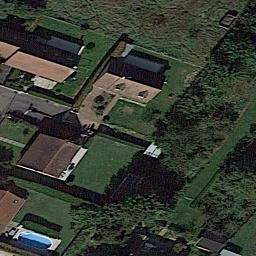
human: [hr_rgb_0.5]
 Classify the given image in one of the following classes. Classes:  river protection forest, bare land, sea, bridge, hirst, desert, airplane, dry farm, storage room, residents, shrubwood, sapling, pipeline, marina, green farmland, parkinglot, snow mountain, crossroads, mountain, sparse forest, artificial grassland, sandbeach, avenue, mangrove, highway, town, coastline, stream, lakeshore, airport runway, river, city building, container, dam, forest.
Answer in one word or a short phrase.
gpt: residents